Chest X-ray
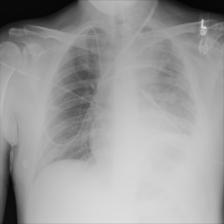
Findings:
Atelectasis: negative
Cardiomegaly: negative
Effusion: negative
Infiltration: negative
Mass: positive
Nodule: negative
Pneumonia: negative
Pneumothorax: negative
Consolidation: negative
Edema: negative
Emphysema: negative
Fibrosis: negative
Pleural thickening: negative
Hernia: negative